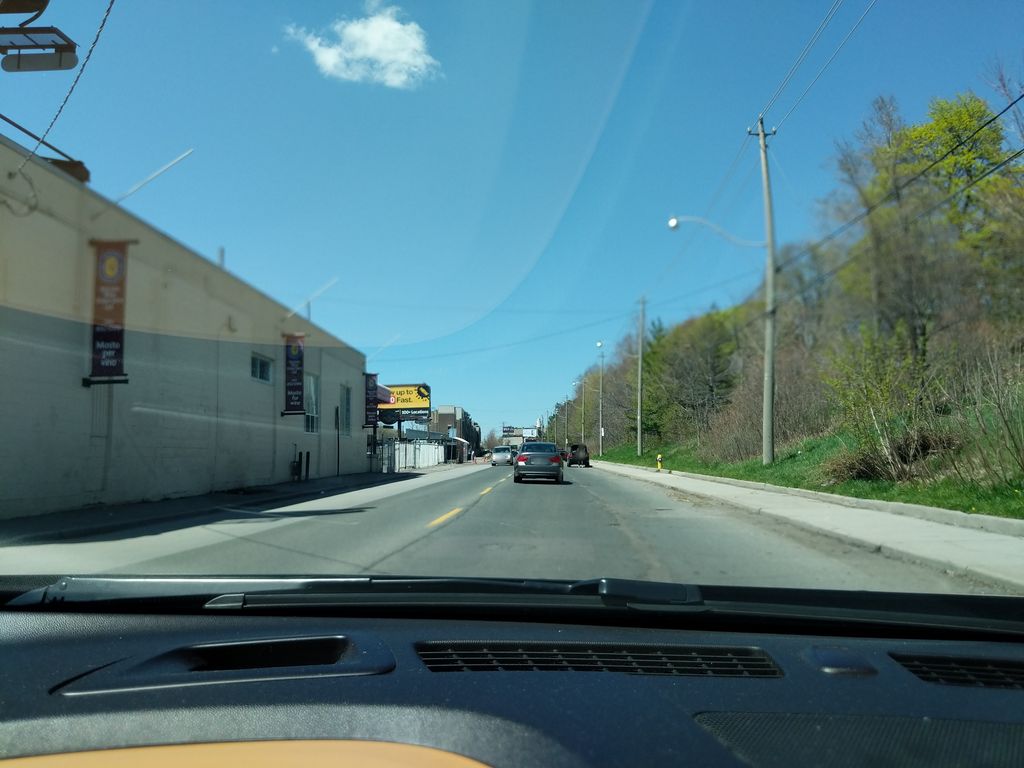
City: toronto